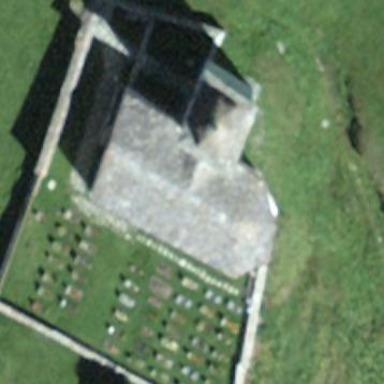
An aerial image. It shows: Church which is place of worship.